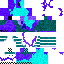
A female human skin with dark skin, wearing brown long hair dressed in a blue hoodie and black pants, featuring a closed mouth.